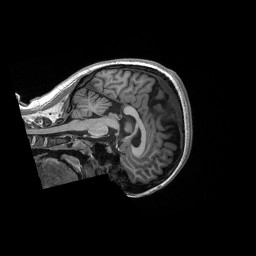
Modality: T1w
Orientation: sagittal
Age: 18
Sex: female
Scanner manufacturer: siemens
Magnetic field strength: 3 T
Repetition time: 2.3 s
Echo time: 0.00298 s